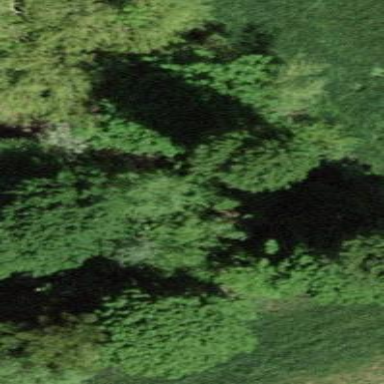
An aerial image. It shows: Forest area.